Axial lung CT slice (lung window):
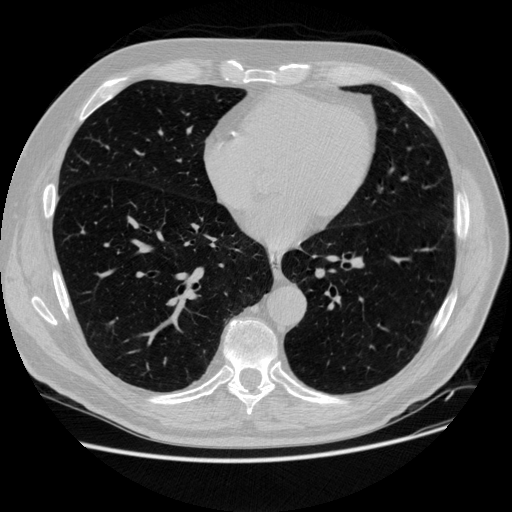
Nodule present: no